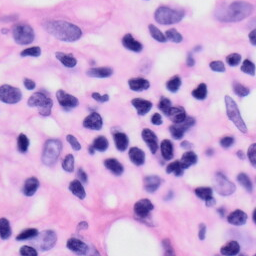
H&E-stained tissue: Skin